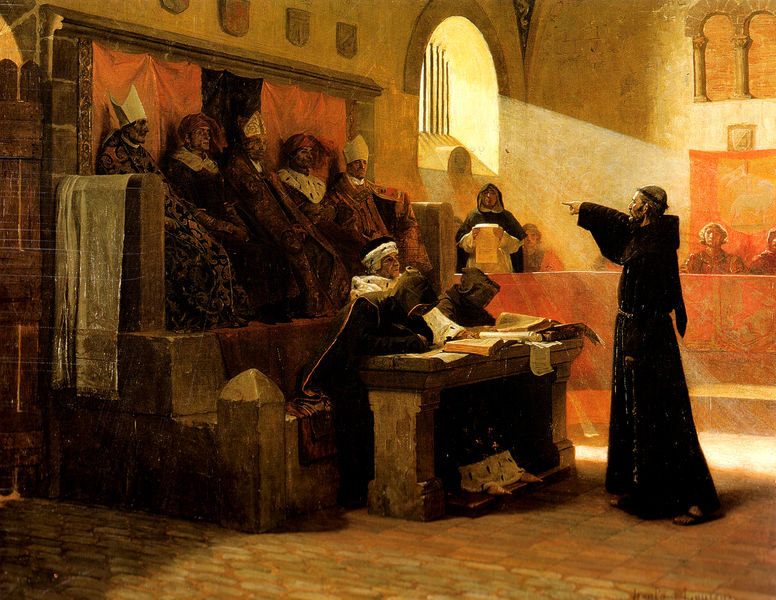
Titel: L'Agitateur du Languedoc
Künstler: Jean Paul Laurens
Standort: Toulouse
Institution: Musée des Augustins
Schlagwörter: blätter, gemälde, mann, schatten, weiß, gelb, braun, fenster, finger, geste, holz, licht, männer, orange, raum, schwarz, szene, säulen, tisch, tür, rot, tuch, meschen, gericht, kappe, mütze, richter, bibel, hermelin, stein, steine, gelehrte, innenraum, signatur, vorhang, gitter, kirche, sonne, kutte, mantel, redner, adel, personen, bücher, man, pflaster, zuschauer, rede, warm, bank, saal, beobachter, treppe, bischof, bishop, bishops, church, columns, court, hat, historienbild, könig, men, oil, papst, pope, red, religious, robes, thron, white, window, bench, black, gestühl, gray, painting, robe, sitting, table, yellow, zeigefinger, brown, railing, stufen, lichteinfall, bretter, zeigen, bögen, keller, lichtstrahl, sonnenstrahl, buch, kloster, religion, strahlen, groß, schriften, orden, kardinal, tron, verhandlung, franz, altar, bänke, kathedrale, pult, wappen, kirchenbank, akten, anklage, katheder, wood, kerker, mauern, stone, brauntöne, klerus, pastor, priester, sonnenstrahlen, chor, sun, mönch, erzbischof, franziskus, geistlichkeit, luther, predigt, fingerzeig, baldachin, bischöfe, mitra, mönche, tiara, scroll, könige, light, deuten, schreiber, paper, steinboden, shadow, cap, hats, books, desk, writing, erdtöne, papers, kardinäle, scene, sunlight, sunshine, franziskaner, cape, tonsur, bogenfenster, benediktiner, dominikaner, shoes, study, verteidigung, monk, monks, martin, coat of arms, rat, mönchskutte, zeigegestus, book, abt, inquisition, inquisitor, fenster szene, kardinal kardinäle, konzil, martin luther, resignation, schriftführer, tribunal, zeugen, pointing, tan, bible, gesture, judgement, priests, gerichtssaal, ketzer, point, tile, plinth, pages, cobblestones, hood, benches, trial, zeigenfinger, bars, verklagung, ischöfe, indoors, speaking, kirchenrat, defence, speech, hoods, cowl, cobbles, judge, mittelatter, iquisition, accusation, aitz, jury, judges, crests, mink, preist, ruling, robe\, shaft of light, accused